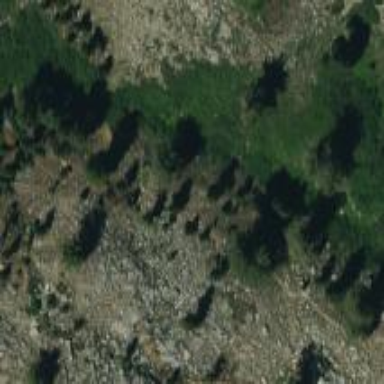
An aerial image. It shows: Wet meadow with wood vegetation.